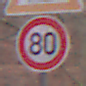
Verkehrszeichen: Geschwindigkeit80
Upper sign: Arbeitsstelle
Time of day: Midday
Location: Outdoor (Nature)
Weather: Overcast
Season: Autumn
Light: Natural